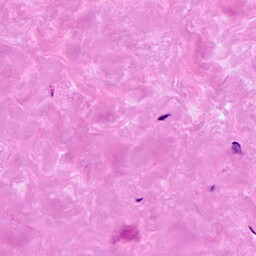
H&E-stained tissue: Breast